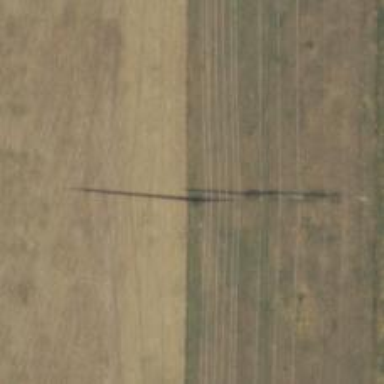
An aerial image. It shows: Power tower.